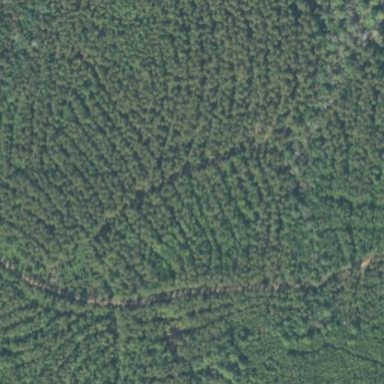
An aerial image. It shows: Forest dominated by needle-leaved trees.